Question: I just like two buttons above each other with no margins. This seems like an easy task, but I am new to iOS and I wasted too much time now. I tried dozens of contraints but it never went out well. I always ended up with setting the leading Spaces to -24 and having marings above and beneath the buttons. I am using xcode6, iOS8.1 and storyboard. My app is landscape only. Can someone please teach me what to do?
The buttons should look like seen in this picture: Fullscreen, no margins and Button1 should reach unter the statusbar!
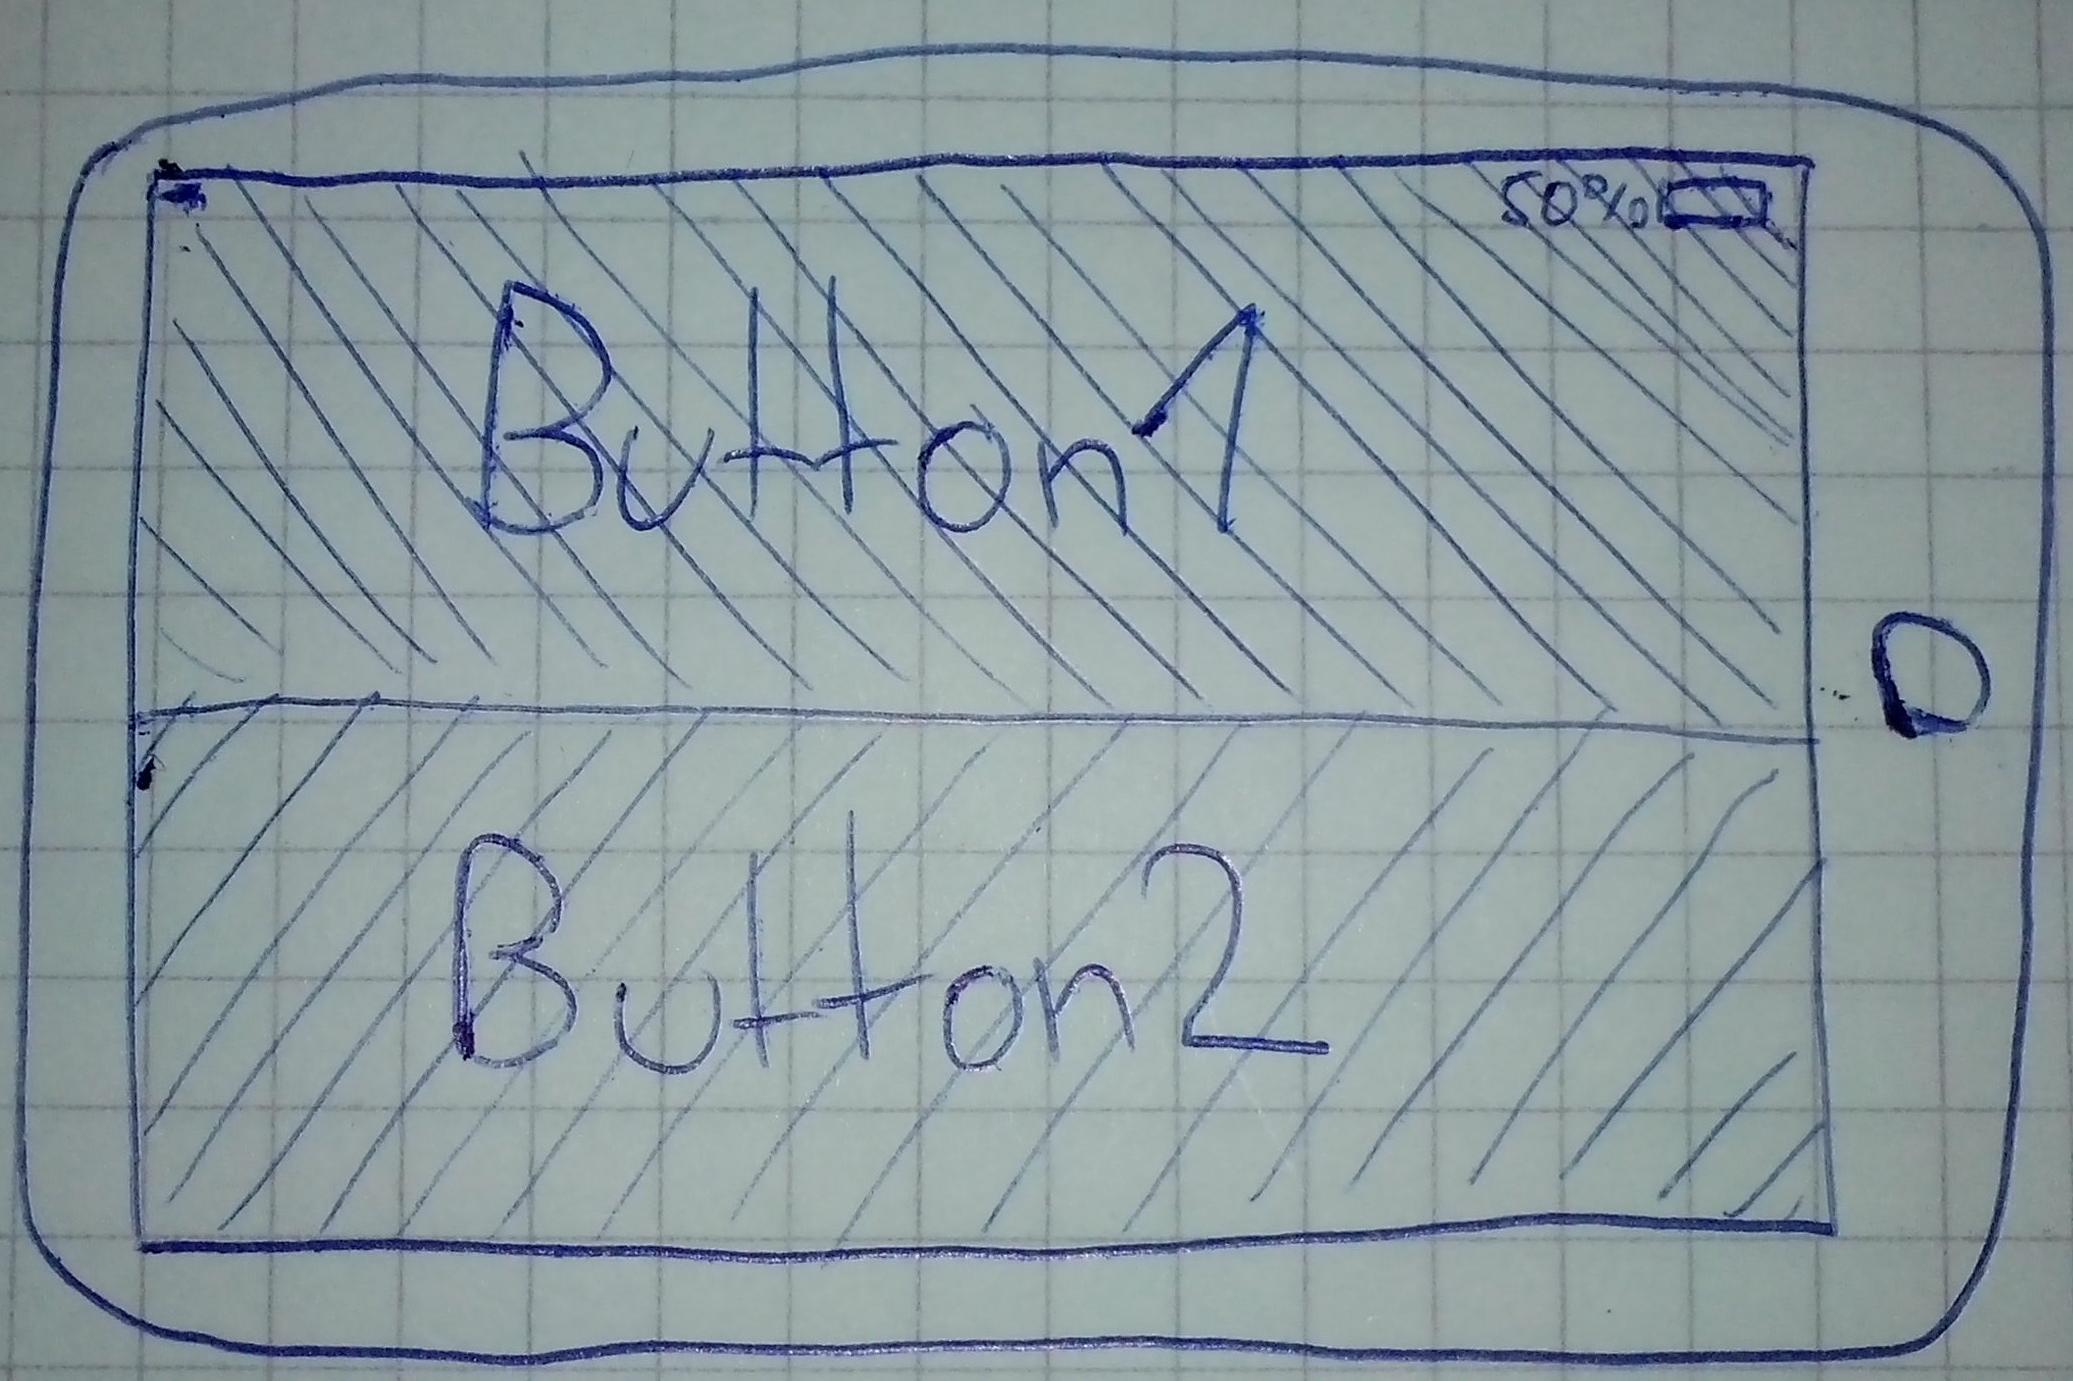
Answer: I'll outline the steps:
- 'Pin''0'- 'Pin''0'- 'Pin''heights equally'
(You can access pin either from the Editor tool bar in the top menu, or from the second icon in the constraints area)

The thing with constraints and auto layout is that you only need enough constraints to let the app calculate where elements should be at all times. You might be able to get away with less constraints.
To get remove the borders, you need to change the button Type in IB from 'System' to 'Custom', then you can drag and alter the margins to remove them. Following that you will need to on the buttons.